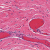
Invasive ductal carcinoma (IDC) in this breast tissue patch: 0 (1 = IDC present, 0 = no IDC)